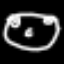
Label: frog